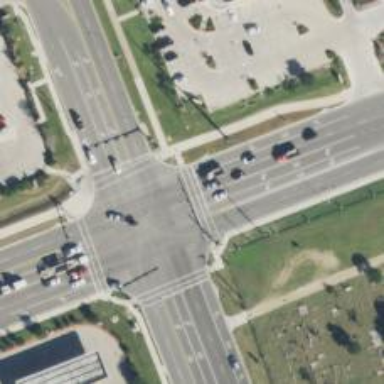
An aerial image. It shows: Footway with asphalt surface and marked with lines for crossing.